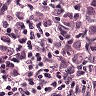
Metastatic tissue present: yes